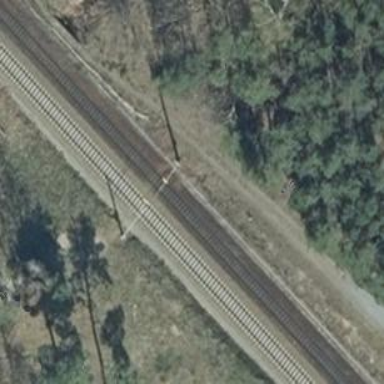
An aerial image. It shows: Railway track with contact line for electrification.